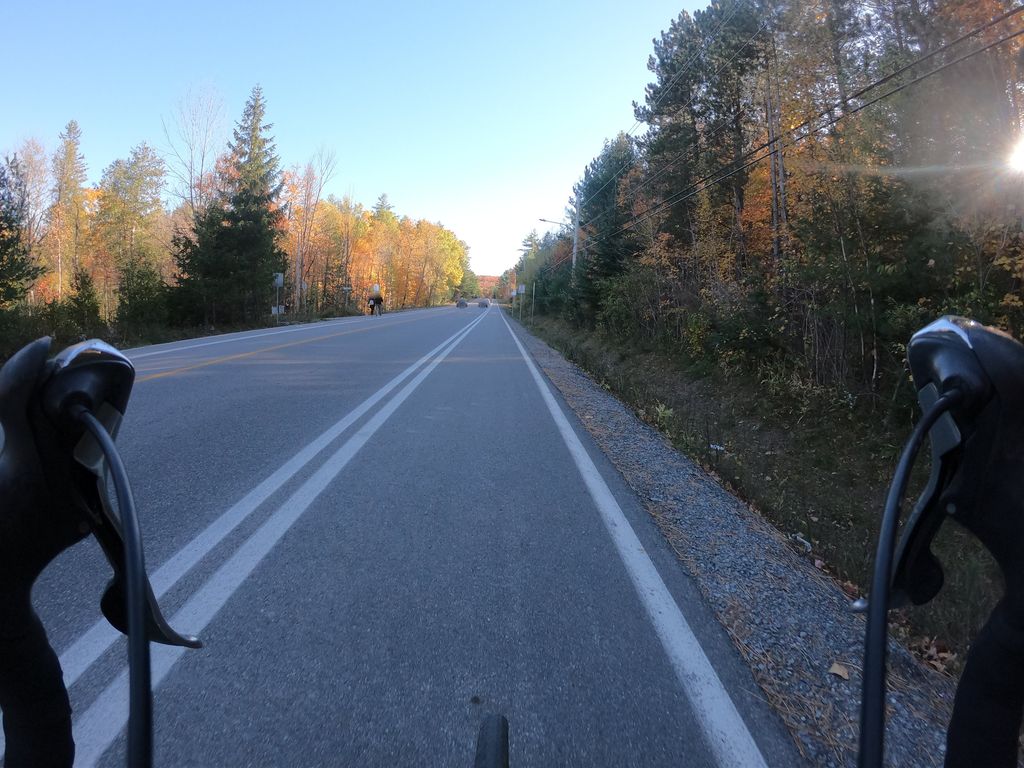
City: ottawa-gatineau